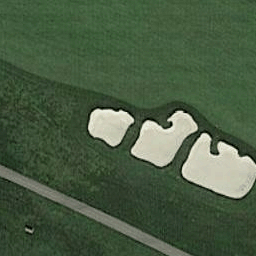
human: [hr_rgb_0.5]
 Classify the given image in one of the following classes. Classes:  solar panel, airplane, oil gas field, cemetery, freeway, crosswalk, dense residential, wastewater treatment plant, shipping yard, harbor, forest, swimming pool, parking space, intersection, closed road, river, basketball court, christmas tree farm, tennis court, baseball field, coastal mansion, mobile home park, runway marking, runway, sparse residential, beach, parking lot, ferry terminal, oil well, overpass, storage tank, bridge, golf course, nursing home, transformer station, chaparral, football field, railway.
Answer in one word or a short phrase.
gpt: golf course